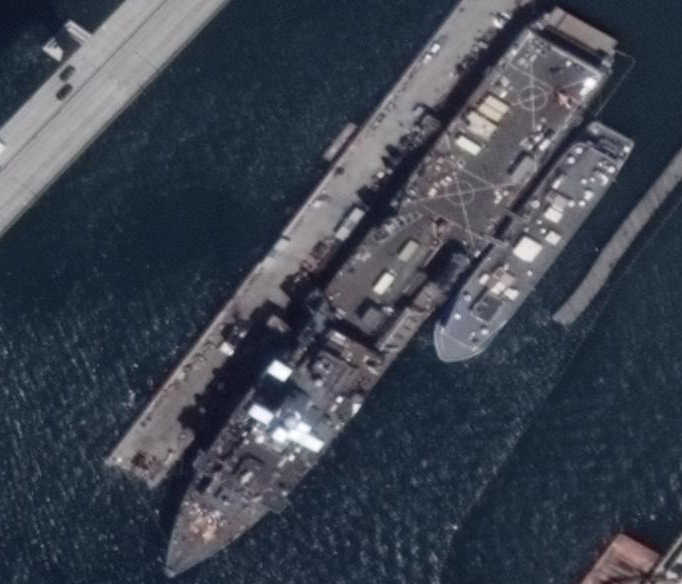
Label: combat